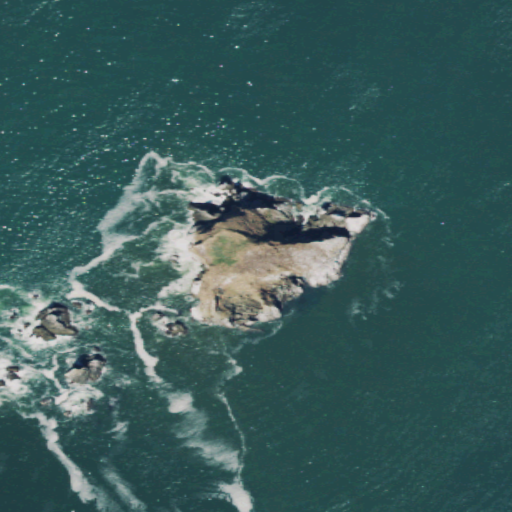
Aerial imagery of island in Washington named Willoughby Rock containing open water and barren land